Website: apple
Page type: receipt
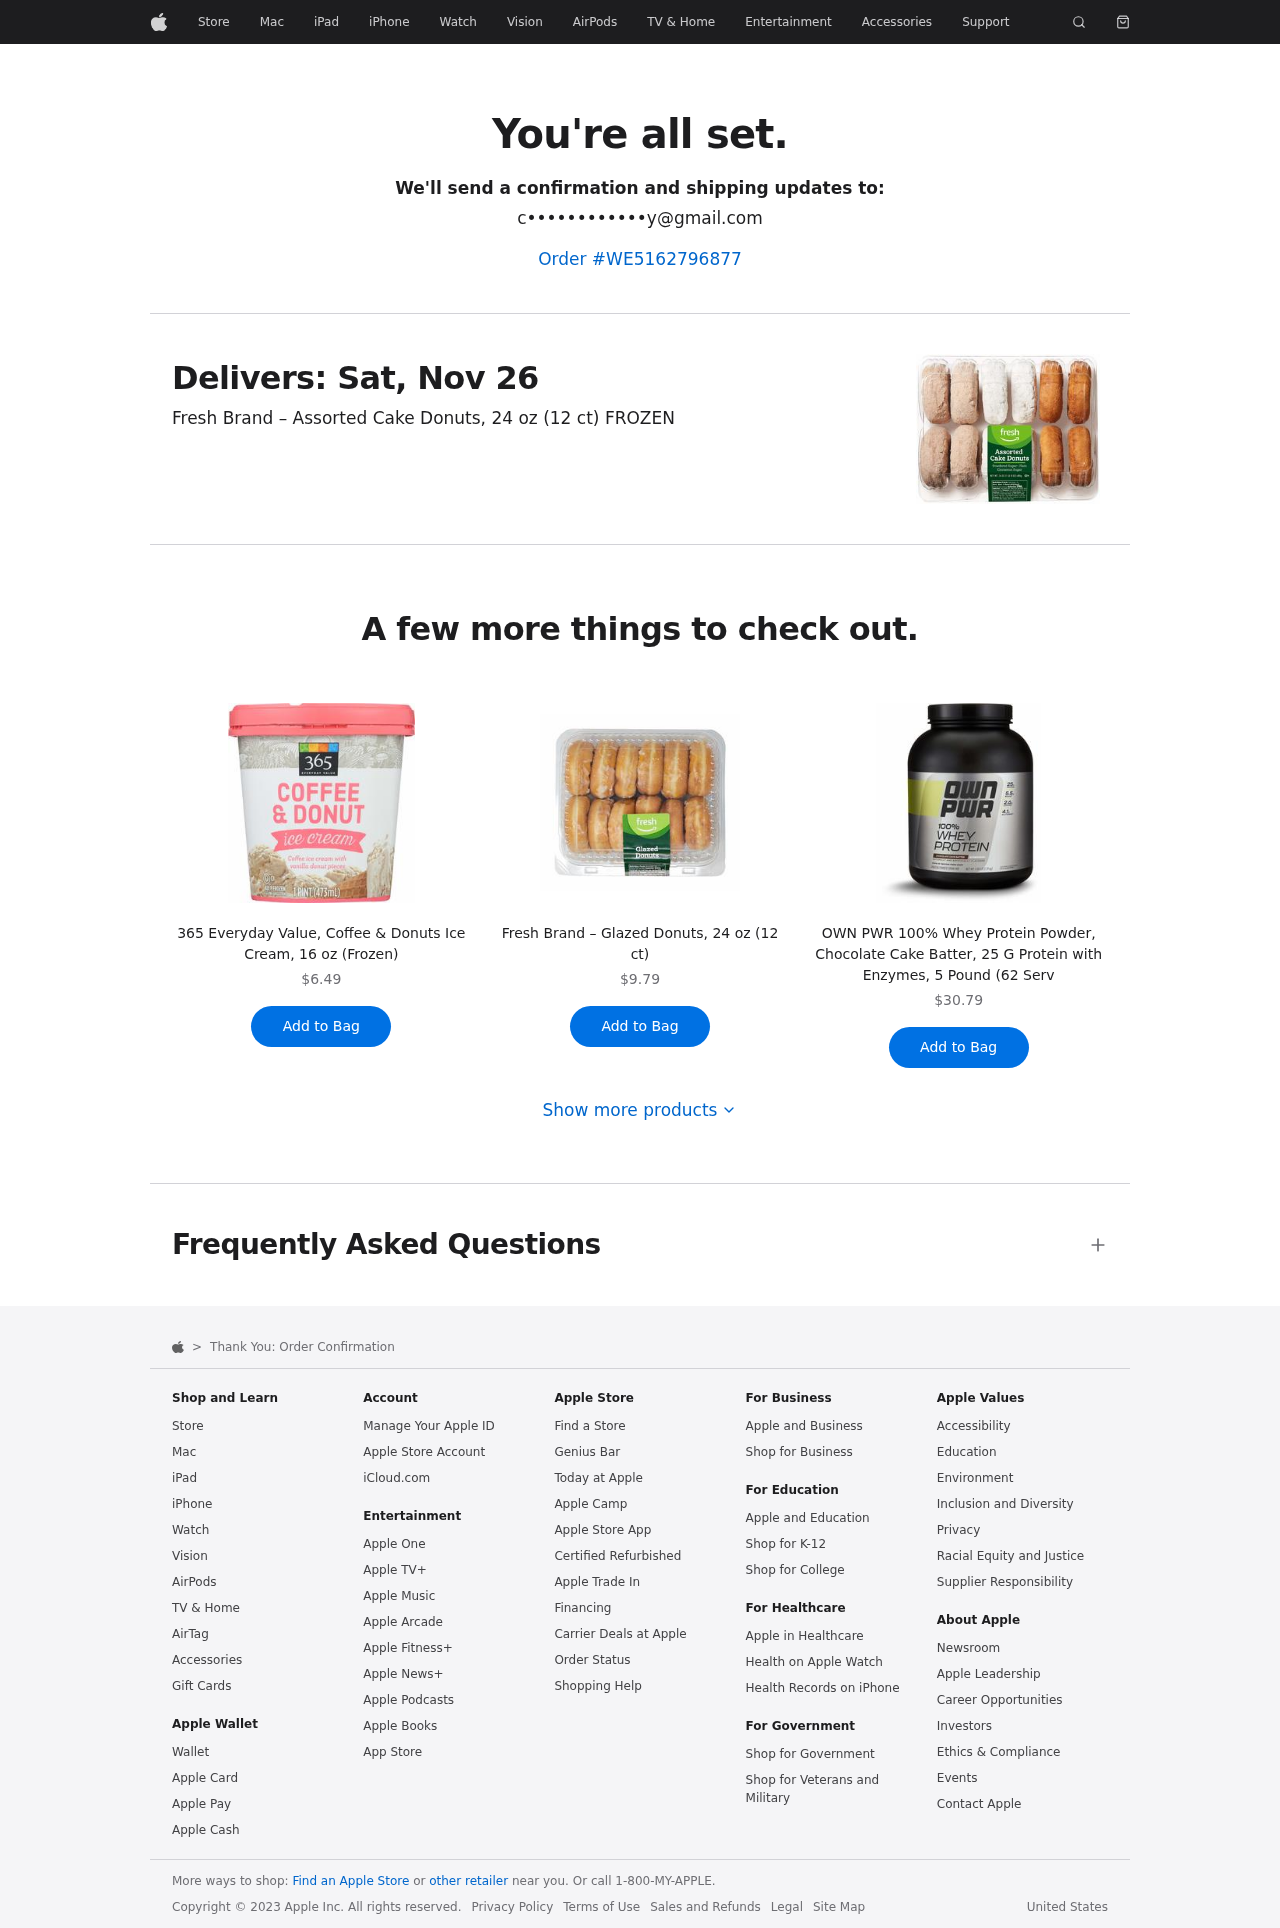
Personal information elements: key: PII_EMAIL
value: c••••••••••••y@gmail.com
Product elements: key: PRODUCT1_NAME
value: Fresh Brand – Assorted Cake Donuts, 24 oz (12 ct) FROZEN
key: PRODUCT2_NAME
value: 365 Everyday Value, Coffee & Donuts Ice Cream, 16 oz (Frozen)
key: PRODUCT2_PRICE
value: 6.49
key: PRODUCT3_NAME
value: Fresh Brand – Glazed Donuts, 24 oz (12 ct)
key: PRODUCT3_PRICE
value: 9.79
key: PRODUCT4_NAME
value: OWN PWR 100% Whey Protein Powder, Chocolate Cake Batter, 25 G Protein with Enzymes, 5 Pound (62 Serv
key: PRODUCT4_PRICE
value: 30.79
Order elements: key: ORDER_ID
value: Order #WE5162796877
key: ORDER_DELIVERY_DATE
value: Delivers: Sat, Nov 26